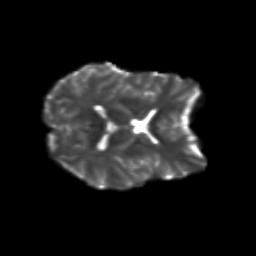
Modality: T2w
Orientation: axial
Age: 19
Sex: female
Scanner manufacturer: siemens
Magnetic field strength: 3 T
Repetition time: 3.5 s
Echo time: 0.113 s